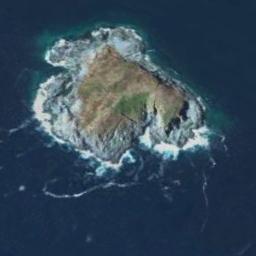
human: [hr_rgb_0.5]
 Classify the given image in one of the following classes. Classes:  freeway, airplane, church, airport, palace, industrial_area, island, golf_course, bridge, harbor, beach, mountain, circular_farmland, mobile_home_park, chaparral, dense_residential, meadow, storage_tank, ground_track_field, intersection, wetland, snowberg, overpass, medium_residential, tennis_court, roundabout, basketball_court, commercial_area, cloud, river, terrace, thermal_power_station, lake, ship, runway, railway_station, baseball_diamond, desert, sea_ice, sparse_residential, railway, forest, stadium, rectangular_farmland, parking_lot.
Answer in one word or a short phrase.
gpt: island